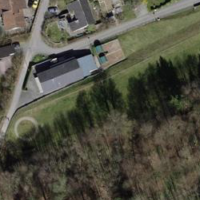
EUNIS habitat code: 41
Species observed at this site:
Cerastium tomentosum